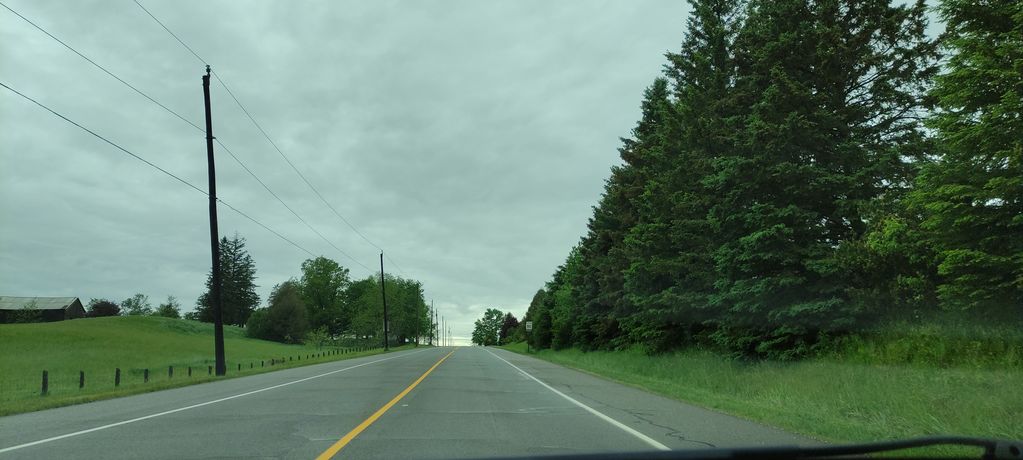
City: kitchener-waterloo